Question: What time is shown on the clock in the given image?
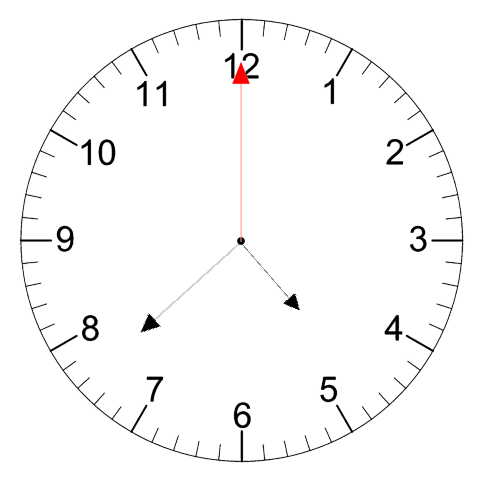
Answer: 04:38:00